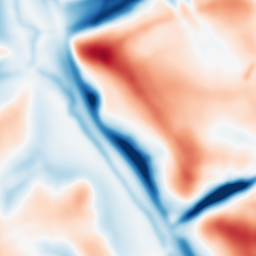
Category: multiscale
Decomposition family: dog
Decomposition parameters: sigma_low: 3
sigma_high: 20
Upsampling method: bicubic
Upsampling parameters: scale: 8
Upsampling scale: 8